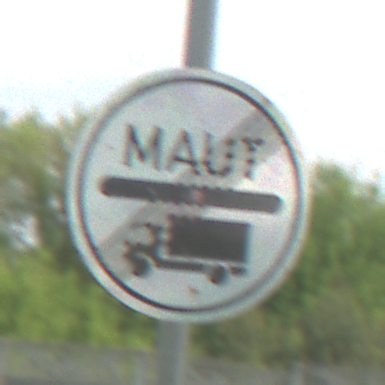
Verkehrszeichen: EndeMautpflicht
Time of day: MorningAfternoon
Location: Outdoor (Nature)
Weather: PartlyCloudy
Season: NotSpecified
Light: Natural